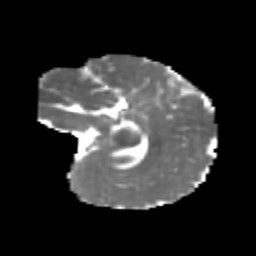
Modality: MD
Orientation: sagittal
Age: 6
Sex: female
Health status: healthy